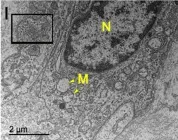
Electron microscopy analysis of placental sections showed alterations and virus-like particles in ZIKV infected samples. (I-K) Identification of clusters of virus-like particles that were positioned near the endoplasmic reticulum (ER) of CTB and ~25 nm in diameter, which is consistent with the dimensions of ZIKV.
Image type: pathology (h&e)